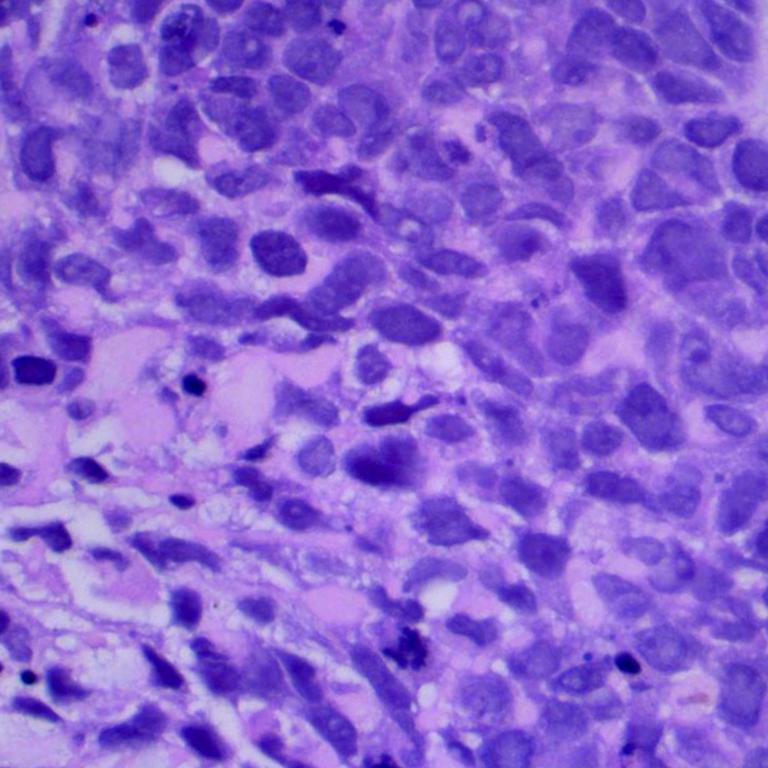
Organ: lung
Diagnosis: squamous carcinomas